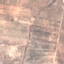
Label: PermanentCrop